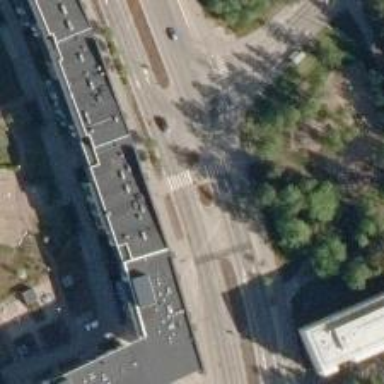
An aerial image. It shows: Marked road crossing with pedestrian island.